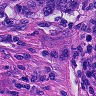
Metastatic tissue present: yes